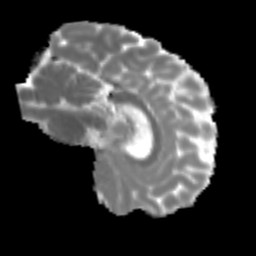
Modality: MD
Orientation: sagittal
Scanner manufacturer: siemens
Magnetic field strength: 3 T
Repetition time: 3.6 s
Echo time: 0.092 s